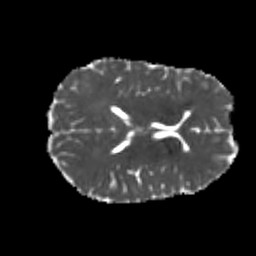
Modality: MD
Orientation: axial
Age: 24
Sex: male
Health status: healthy
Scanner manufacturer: philips
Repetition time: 7.389 s
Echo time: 0.08599 s